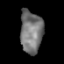
Tissue: prostate
Cell type: T cells
Senescence score: 0.6935
Nuclear area (px): 928
Mean DAPI intensity: 118.315